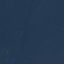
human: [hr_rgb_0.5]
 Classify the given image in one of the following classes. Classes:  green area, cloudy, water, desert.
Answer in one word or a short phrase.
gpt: water